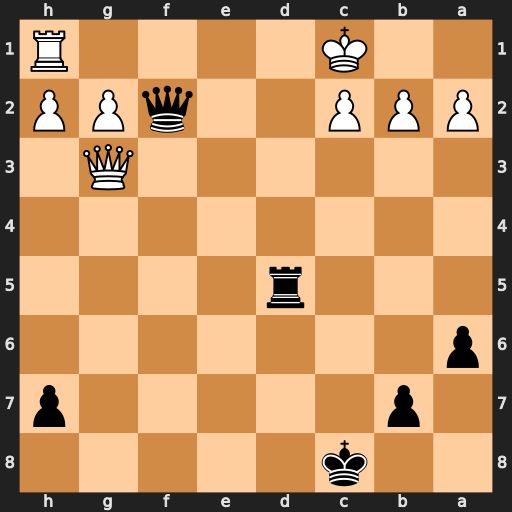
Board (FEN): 2k5/1p5p/p7/3r4/8/6Q1/PPP2qPP/2K4R
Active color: b
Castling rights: -
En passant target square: -
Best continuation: Qd2+ Kb1 Qd1+ Rxd1 Rxd1#